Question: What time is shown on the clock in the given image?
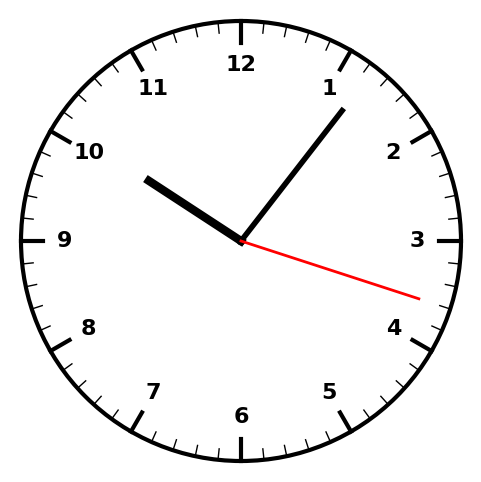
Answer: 10:06:18